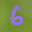
Label: 6